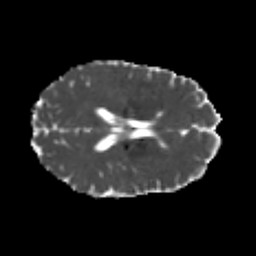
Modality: MD
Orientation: axial
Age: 25
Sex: female
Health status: healthy
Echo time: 0.074 s